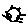
Label: cat